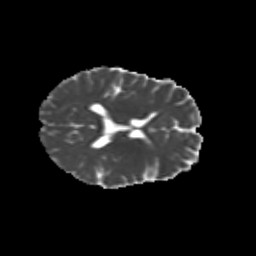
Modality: MD
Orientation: axial
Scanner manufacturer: siemens
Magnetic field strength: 3 T
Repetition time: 9.2 s
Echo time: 0.084 s